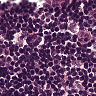
Metastatic tissue present: no